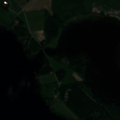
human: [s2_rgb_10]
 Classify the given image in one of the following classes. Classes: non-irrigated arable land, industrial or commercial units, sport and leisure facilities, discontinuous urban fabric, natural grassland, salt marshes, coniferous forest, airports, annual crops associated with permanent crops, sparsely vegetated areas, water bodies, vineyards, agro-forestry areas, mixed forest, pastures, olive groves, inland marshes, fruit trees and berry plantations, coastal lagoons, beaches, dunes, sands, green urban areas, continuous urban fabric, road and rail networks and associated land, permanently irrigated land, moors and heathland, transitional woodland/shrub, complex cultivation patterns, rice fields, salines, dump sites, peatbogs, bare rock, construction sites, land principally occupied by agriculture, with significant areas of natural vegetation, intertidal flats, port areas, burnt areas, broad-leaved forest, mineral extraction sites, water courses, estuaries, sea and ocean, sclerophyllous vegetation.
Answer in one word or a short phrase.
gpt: non-irrigated arable land, land principally occupied by agriculture, with significant areas of natural vegetation, mixed forest, water bodies